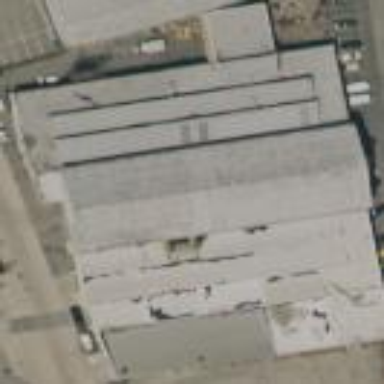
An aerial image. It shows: Industrial building.